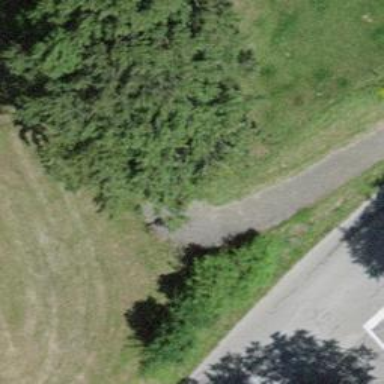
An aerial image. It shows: Bench for seating.